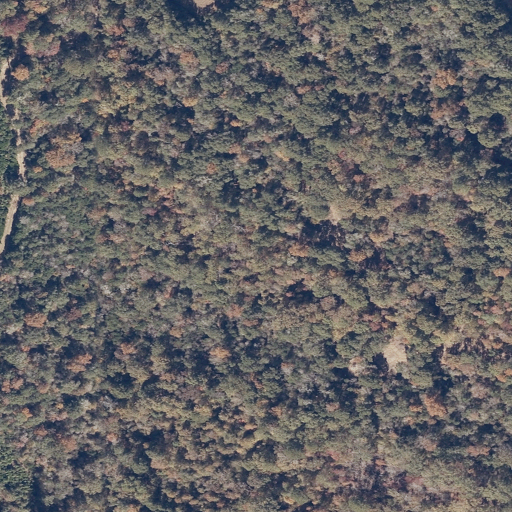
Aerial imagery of island in Alabama named The Hammock containing woody wetlands, mixed forest, pasture, and evergreen forest